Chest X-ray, PA view. Patient: 32 years old, sex M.
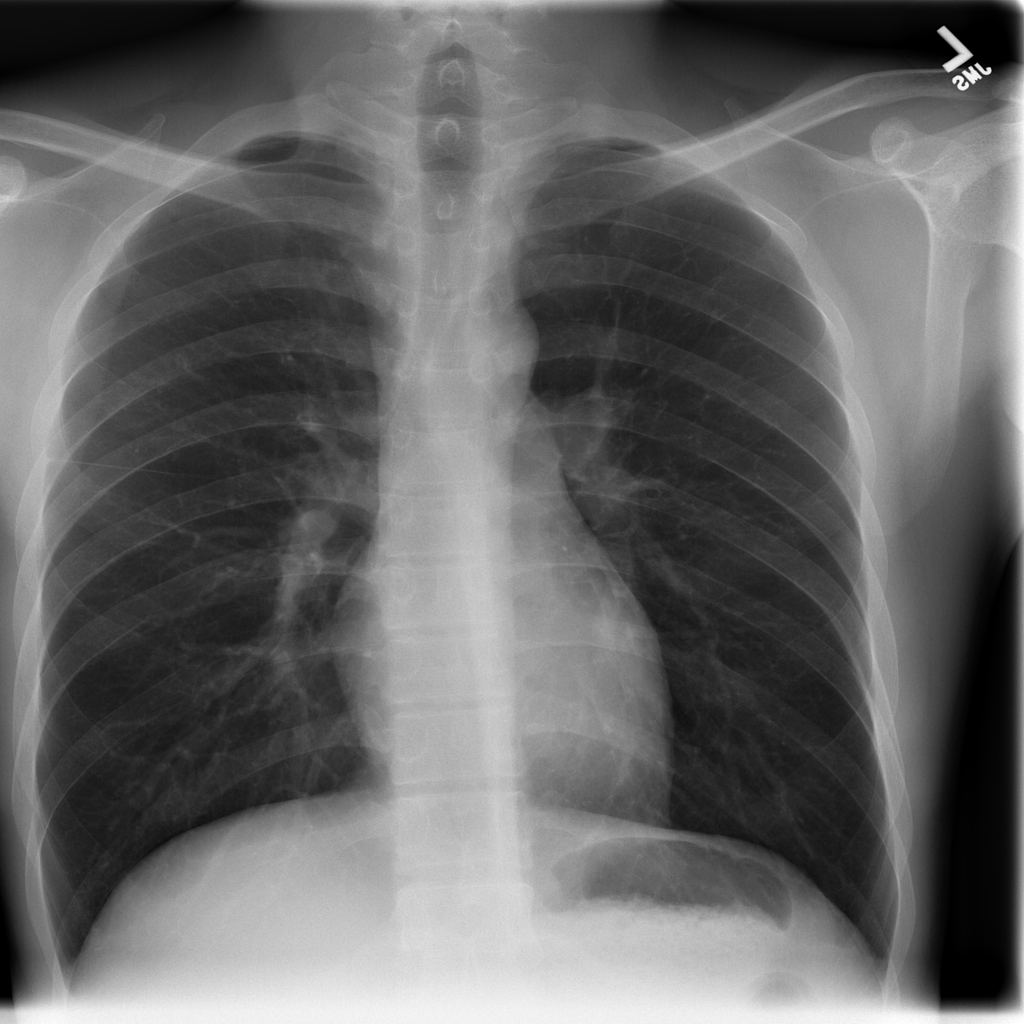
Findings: No Finding